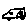
Label: car